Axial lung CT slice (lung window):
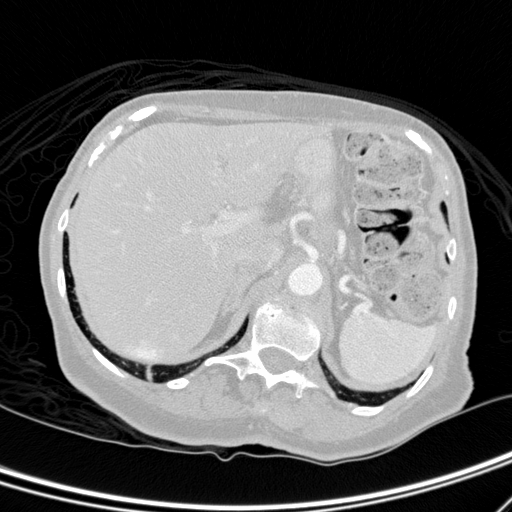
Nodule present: no